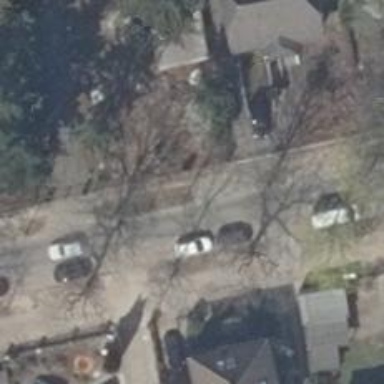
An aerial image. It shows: Residential road with asphalt surface. The right sidewalk also has asphalt surface.